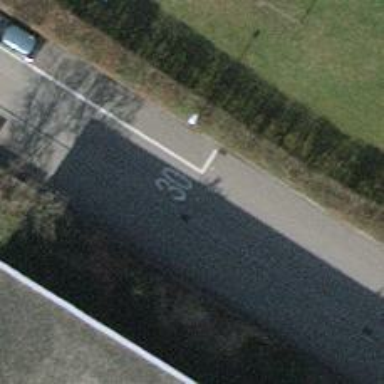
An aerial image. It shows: Residential road with asphalt surface and parallel parking lane on the left side.